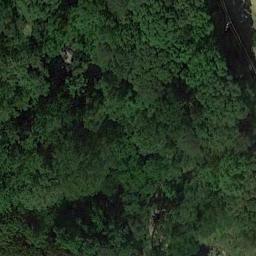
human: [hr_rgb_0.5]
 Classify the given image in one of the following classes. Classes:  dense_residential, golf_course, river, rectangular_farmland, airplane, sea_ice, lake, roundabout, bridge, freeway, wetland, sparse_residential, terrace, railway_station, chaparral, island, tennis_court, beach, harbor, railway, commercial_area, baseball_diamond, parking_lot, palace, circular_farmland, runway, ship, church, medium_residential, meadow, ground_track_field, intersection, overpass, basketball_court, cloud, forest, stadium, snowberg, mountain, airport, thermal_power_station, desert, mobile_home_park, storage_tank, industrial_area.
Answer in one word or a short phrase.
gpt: forest